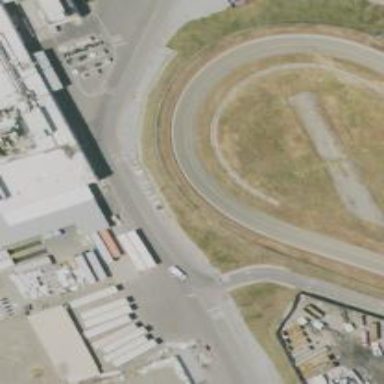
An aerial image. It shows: Motor sport raceway.